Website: home-depot
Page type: account-selection
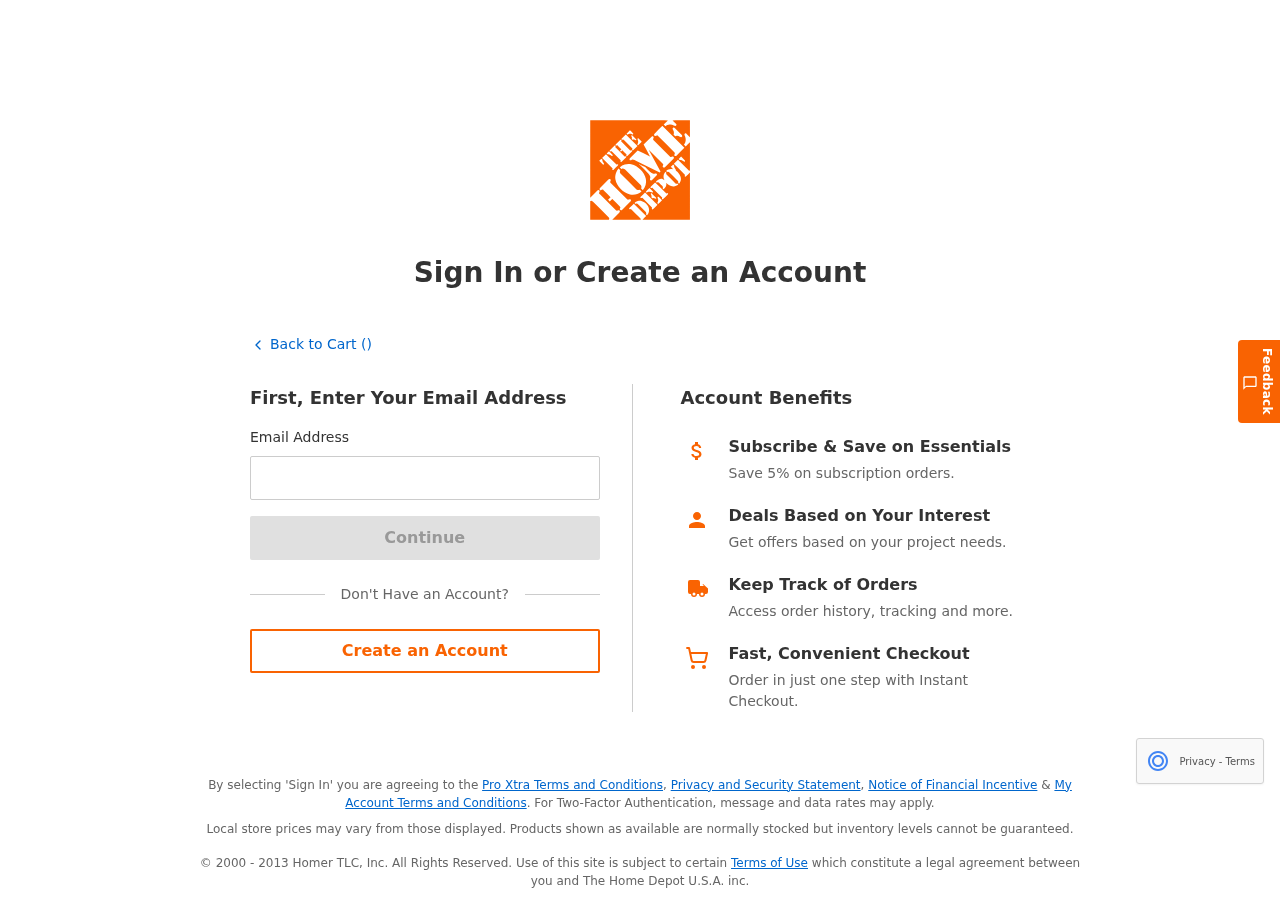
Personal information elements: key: PII_EMAIL
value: james_hall@yahoo.com